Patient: sex F, age 36
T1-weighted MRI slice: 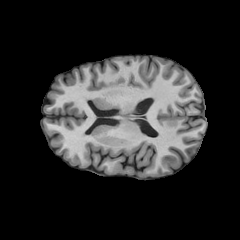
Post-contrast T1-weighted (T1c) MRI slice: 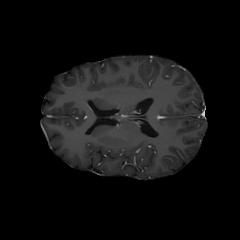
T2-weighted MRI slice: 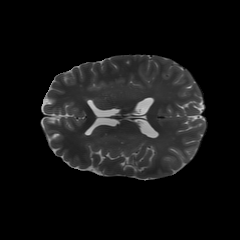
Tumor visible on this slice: no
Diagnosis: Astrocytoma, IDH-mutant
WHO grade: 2